Interaction volume radius: 10 \u00c5
Interaction volume height: 15 \u00c5
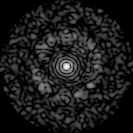
Disorder parameter: 0.8226